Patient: sex F, age 58
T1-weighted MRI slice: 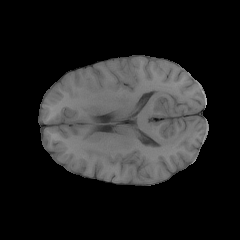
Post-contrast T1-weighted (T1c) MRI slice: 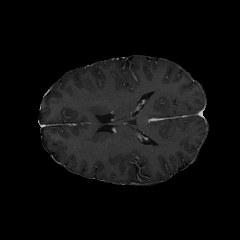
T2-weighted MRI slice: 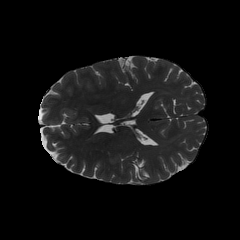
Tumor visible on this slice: no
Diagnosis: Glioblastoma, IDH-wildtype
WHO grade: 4